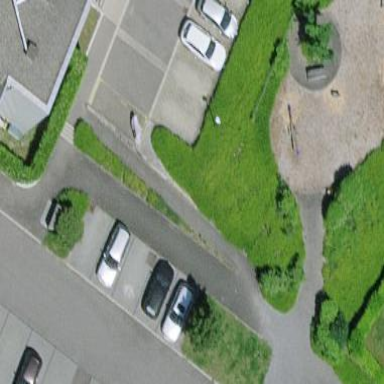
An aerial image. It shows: Asphalt street-side parking area.